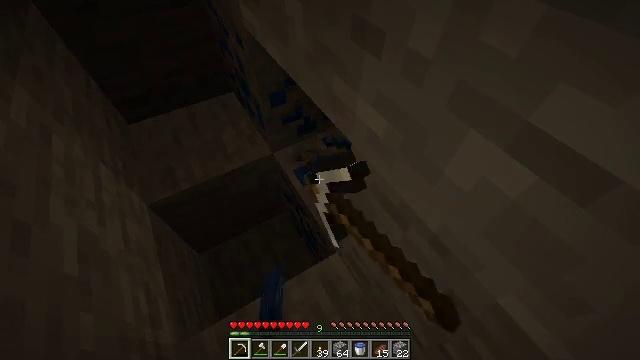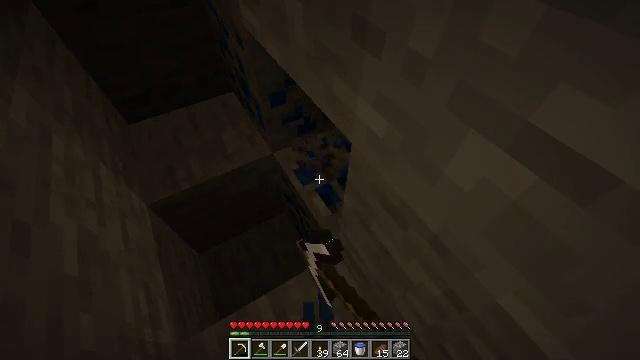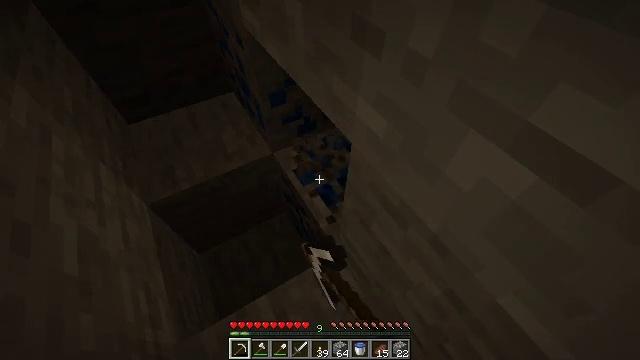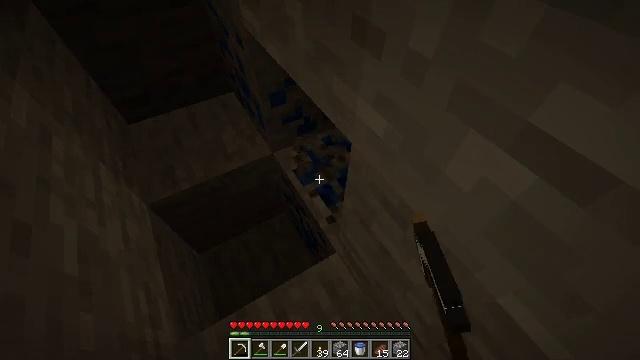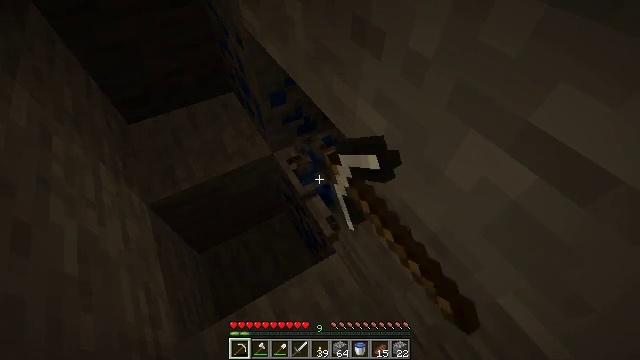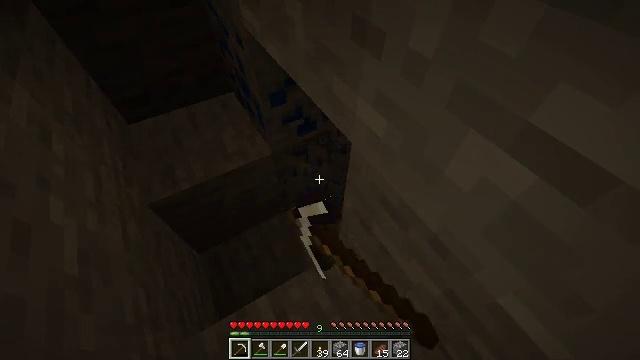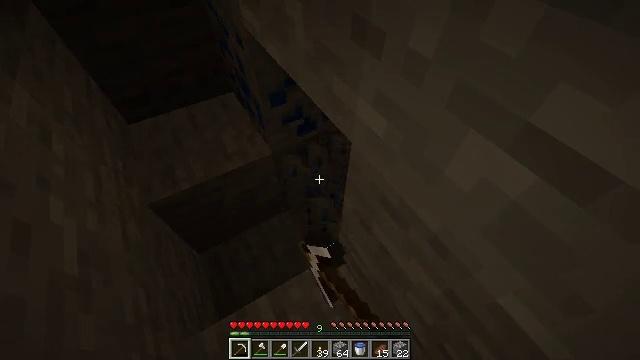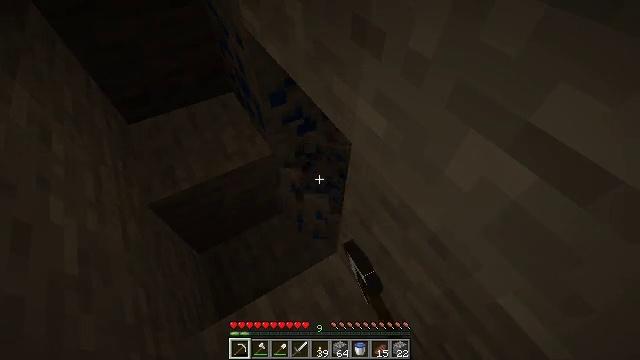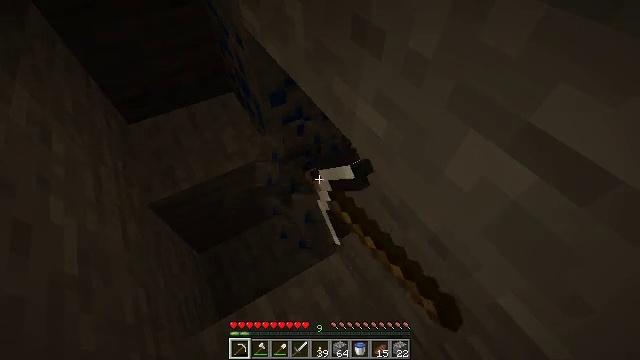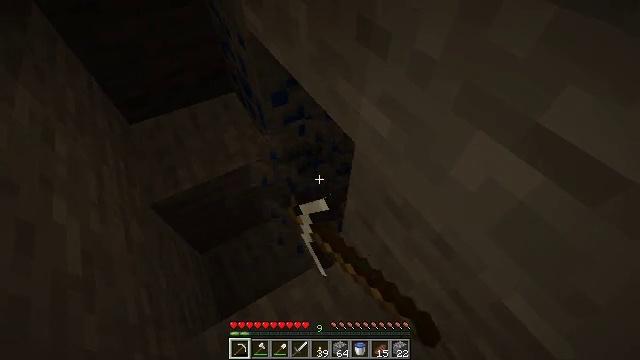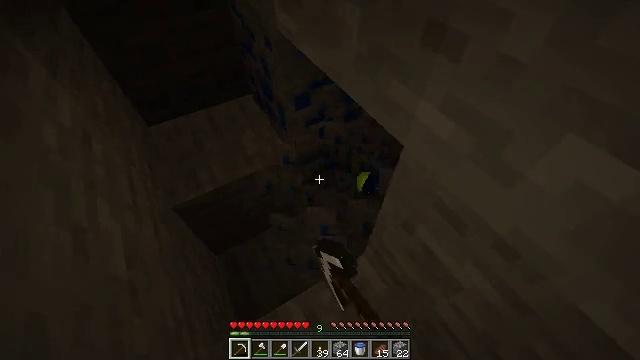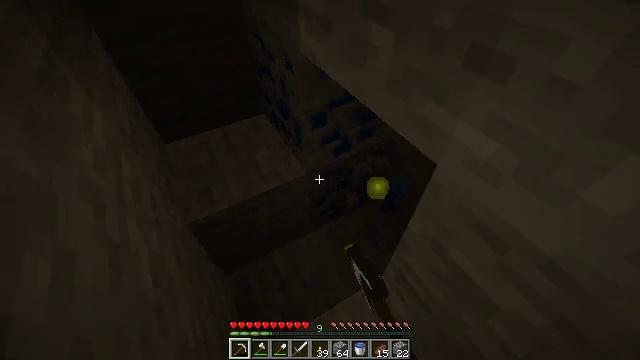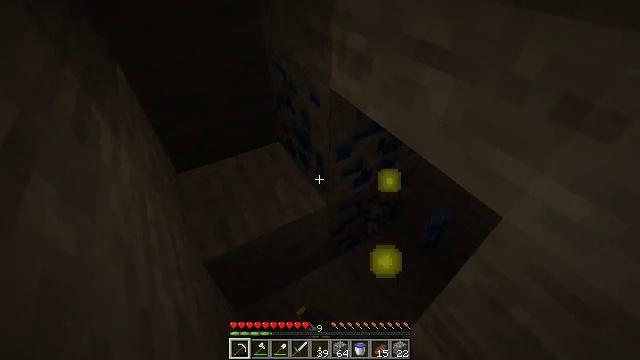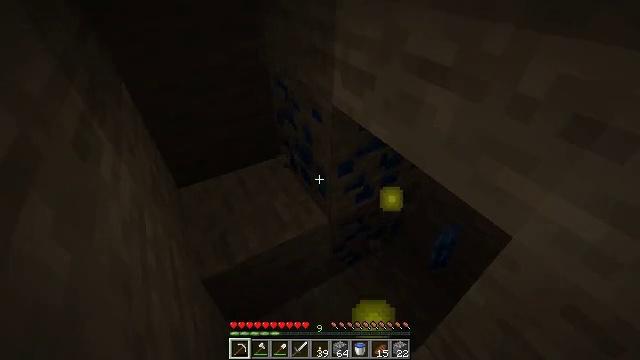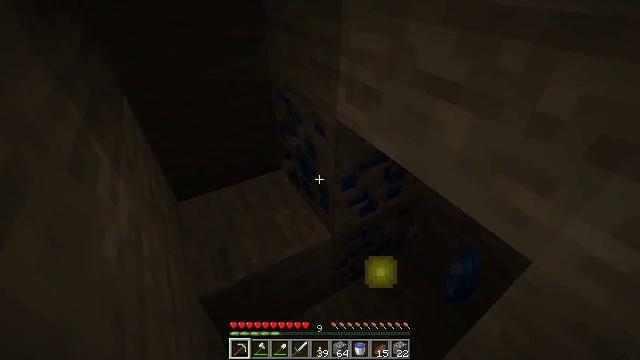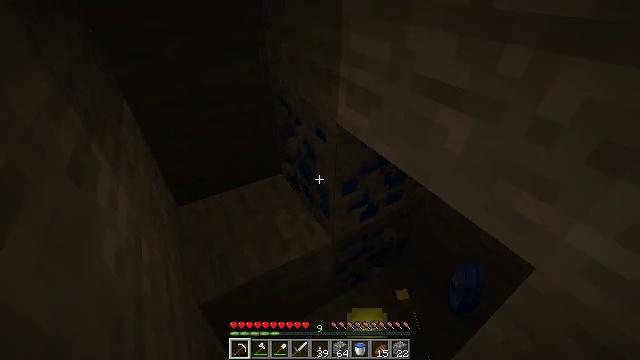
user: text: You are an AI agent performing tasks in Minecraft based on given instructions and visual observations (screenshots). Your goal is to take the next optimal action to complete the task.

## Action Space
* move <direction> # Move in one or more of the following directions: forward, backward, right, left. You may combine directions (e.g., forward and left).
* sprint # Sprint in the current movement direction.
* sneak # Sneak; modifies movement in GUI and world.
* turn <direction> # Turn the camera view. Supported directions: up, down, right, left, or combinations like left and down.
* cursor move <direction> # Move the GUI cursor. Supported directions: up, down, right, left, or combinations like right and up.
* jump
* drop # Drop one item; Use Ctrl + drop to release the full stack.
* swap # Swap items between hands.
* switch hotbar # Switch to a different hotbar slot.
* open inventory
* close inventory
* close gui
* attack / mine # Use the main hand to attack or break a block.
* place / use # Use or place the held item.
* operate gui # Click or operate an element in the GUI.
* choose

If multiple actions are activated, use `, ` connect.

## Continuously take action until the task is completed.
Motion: motion action
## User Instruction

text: Harvest lapis ore for blue dye.
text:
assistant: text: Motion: attack / mine
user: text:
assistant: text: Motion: attack / mine
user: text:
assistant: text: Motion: attack / mine
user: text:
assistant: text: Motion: attack / mine
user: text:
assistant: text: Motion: attack / mine
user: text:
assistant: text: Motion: attack / mine
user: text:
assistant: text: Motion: attack / mine
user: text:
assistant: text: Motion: attack / mine
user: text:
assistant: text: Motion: move left, attack / mine
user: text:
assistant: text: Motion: move left, attack / mine
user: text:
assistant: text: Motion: move left, turn up, attack / mine
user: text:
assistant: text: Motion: move left, turn up, attack / mine
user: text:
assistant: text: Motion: turn up, attack / mine
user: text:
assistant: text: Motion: turn up, attack / mine
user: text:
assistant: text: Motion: attack / mine
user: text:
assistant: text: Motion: attack / mine
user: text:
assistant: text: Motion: turn right, attack / mine
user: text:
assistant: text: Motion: turn right, attack / mine
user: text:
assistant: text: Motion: attack / mine
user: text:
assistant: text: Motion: attack / mine
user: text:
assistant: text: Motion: attack / mine
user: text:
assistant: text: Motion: attack / mine
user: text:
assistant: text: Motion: attack / mine
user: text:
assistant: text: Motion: attack / mine
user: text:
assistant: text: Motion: attack / mine
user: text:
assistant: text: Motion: attack / mine
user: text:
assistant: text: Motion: attack / mine
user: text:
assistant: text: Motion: attack / mine
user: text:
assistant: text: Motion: attack / mine
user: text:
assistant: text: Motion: move forward, attack / mine